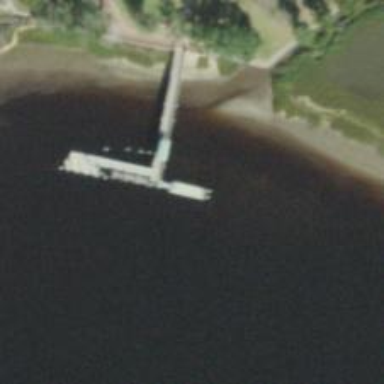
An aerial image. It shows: Pier with mooring facilities.